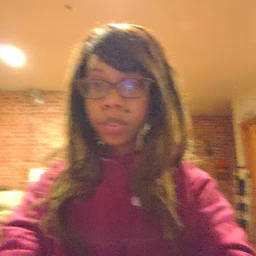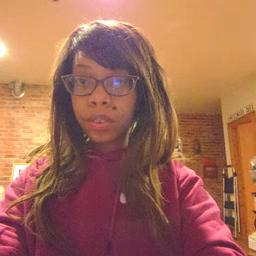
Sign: dirty